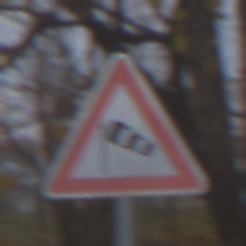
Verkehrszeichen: SeitenwindVonLinks
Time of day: MorningAfternoon
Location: Outdoor (Nature)
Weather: Overcast
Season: NotSpecified
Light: Natural